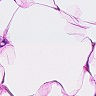
Metastatic tissue present: no